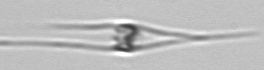
Label: Chaetoceros_danicus